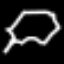
Label: octagon